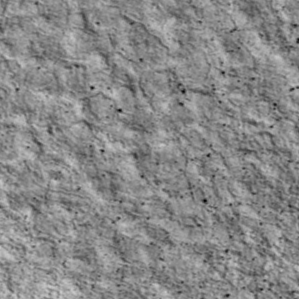
Label: non_frost